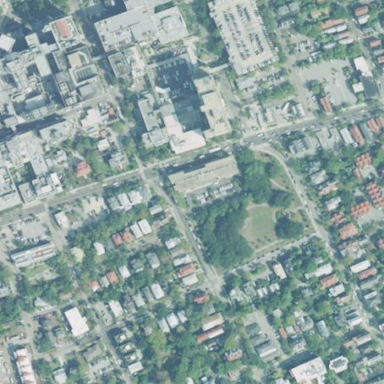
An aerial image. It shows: Park.